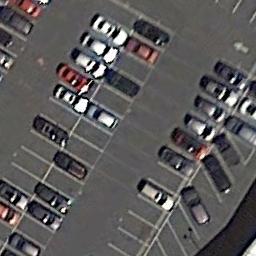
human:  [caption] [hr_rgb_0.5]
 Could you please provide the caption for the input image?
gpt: The parking lot has some parked cars of different colors .

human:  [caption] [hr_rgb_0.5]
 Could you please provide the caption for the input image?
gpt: Eighty percent of the parking spaces in the parking lot are occupied .

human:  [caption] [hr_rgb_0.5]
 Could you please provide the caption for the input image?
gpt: There are some cars on the parking lot .

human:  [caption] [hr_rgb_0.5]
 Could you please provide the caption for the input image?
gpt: There are many different colored cars in the parking lot .

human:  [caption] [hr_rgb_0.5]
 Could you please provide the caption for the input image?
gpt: There are some cars on the parking lot .